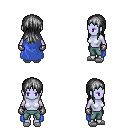
a pixel art fantasy rpg character, female body template, dark elf, purple skin, blue cape, teal pants, gray unkempt hairstyle, metal gloves, white slippers, four views (front, back, left, right), 2x2 character sprite sheet, small pixel art, hard edges, no anti-aliasing